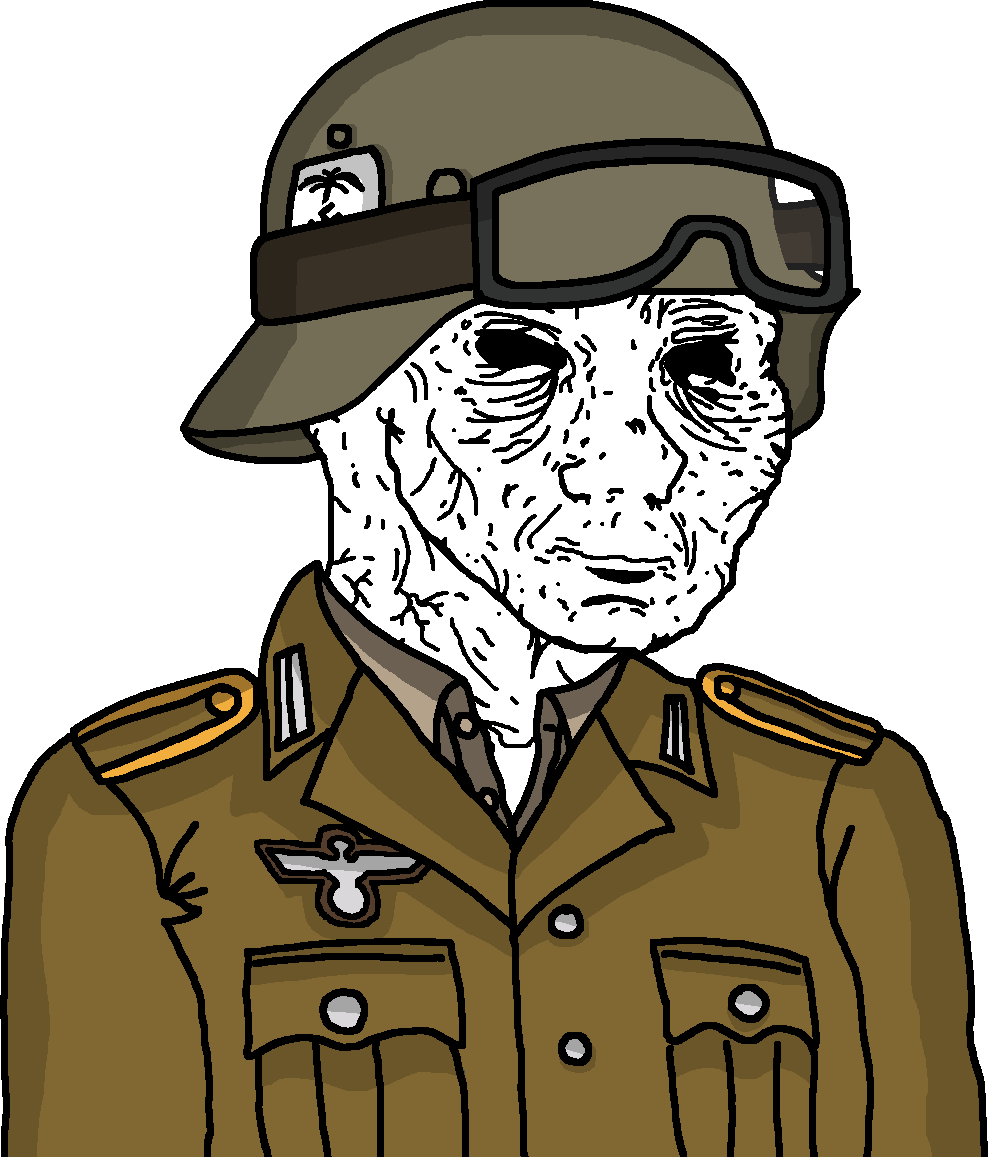
Label: 5_Tired_Wojak